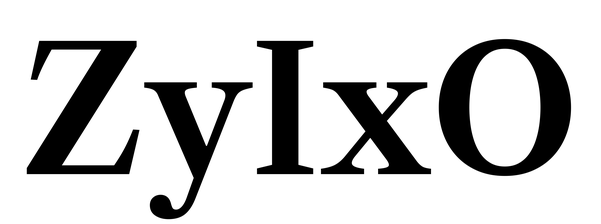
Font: LibreCaslonText_SemiBold